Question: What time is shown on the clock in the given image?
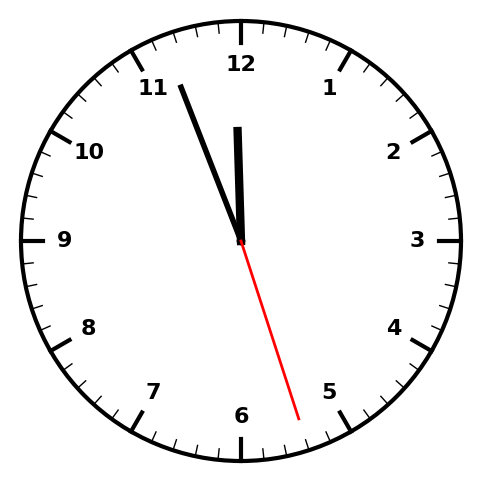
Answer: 11:56:27